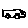
Label: car